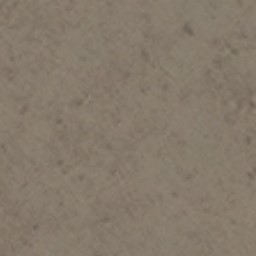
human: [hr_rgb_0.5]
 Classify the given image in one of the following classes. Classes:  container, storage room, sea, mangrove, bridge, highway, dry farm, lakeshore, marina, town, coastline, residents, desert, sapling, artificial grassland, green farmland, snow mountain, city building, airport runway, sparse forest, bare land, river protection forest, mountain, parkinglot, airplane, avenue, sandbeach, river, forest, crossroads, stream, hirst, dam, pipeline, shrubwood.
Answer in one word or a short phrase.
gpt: bare land